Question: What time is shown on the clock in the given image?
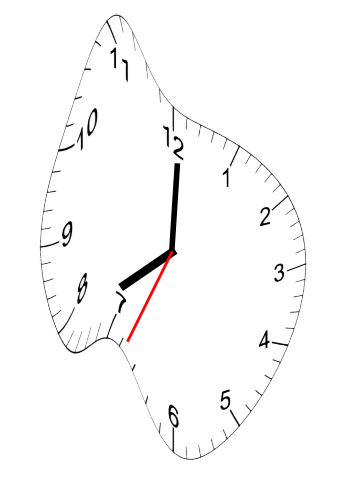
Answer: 08:00:34